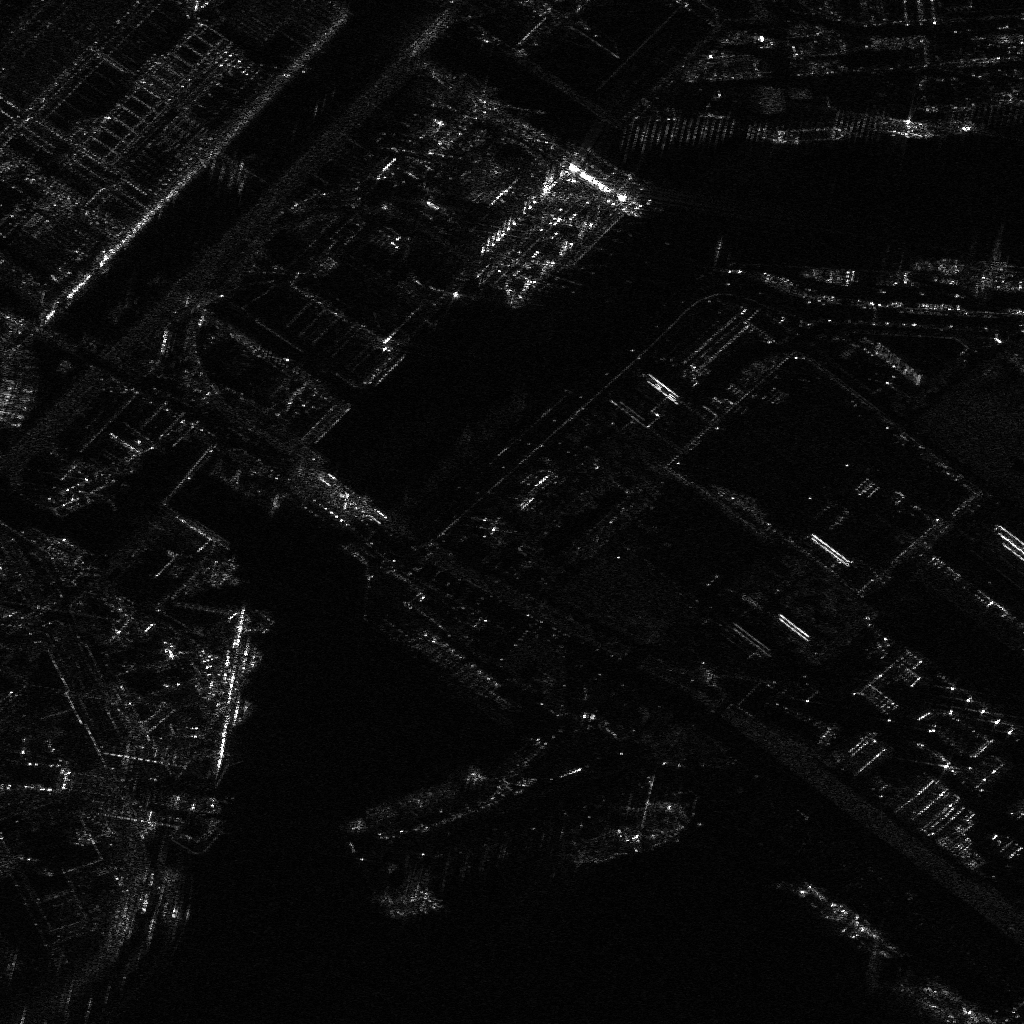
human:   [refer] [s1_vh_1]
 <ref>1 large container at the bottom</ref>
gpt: <box>[[59, 76, 62, 88, 75]]</box>

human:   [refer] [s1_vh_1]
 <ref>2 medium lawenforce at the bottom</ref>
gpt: <box>[[38, 85, 39, 89, 77], [39, 86, 41, 90, 78]]</box>